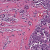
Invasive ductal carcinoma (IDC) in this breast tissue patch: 1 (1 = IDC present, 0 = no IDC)